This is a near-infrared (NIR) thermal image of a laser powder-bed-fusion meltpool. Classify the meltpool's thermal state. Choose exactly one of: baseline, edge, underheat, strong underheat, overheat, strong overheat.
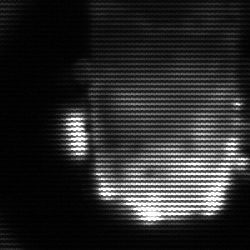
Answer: baseline